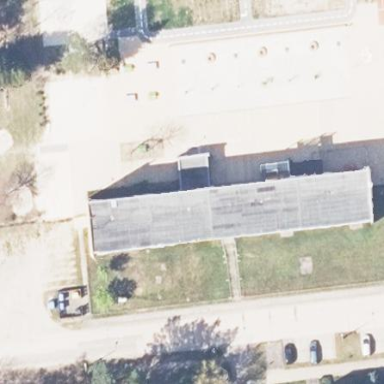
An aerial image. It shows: School building or complex.